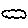
Label: cloud